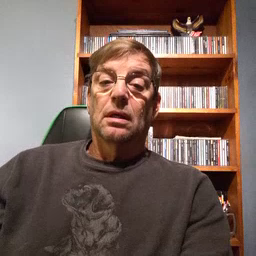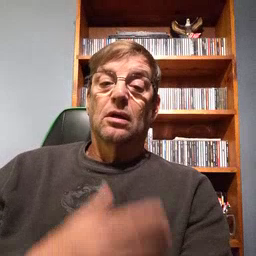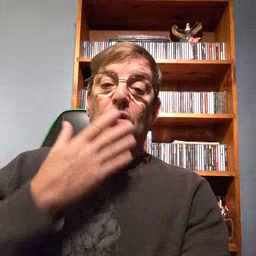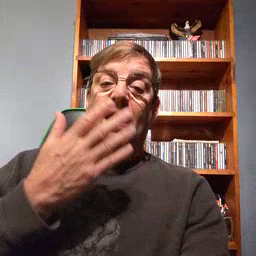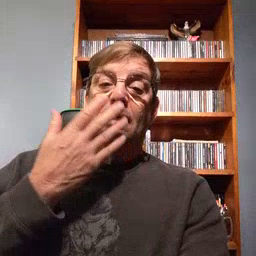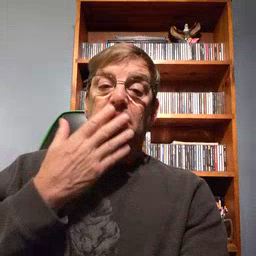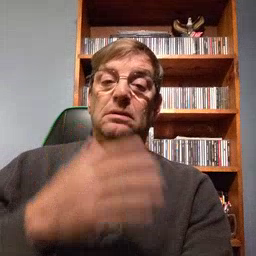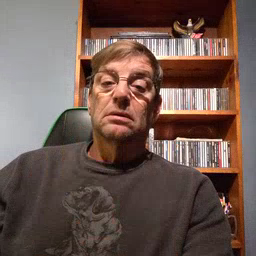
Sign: grass